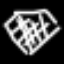
Label: diamond